Brain MRI, t2w sequence, axial 2D slice.
Patient: age 21, sex F, weight 78 kg, height 1.78 m
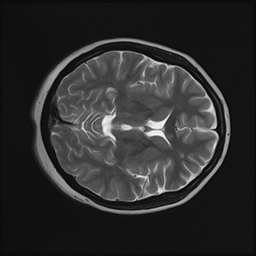